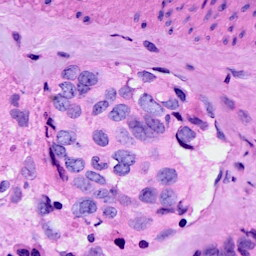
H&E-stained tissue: Breast